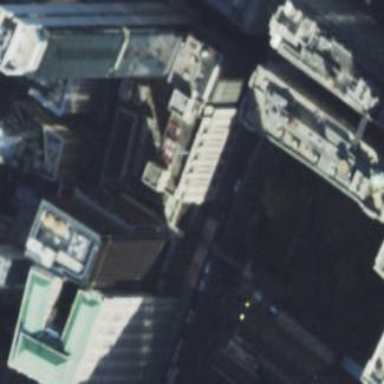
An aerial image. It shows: Office building.